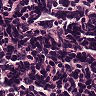
Metastatic tissue present: no